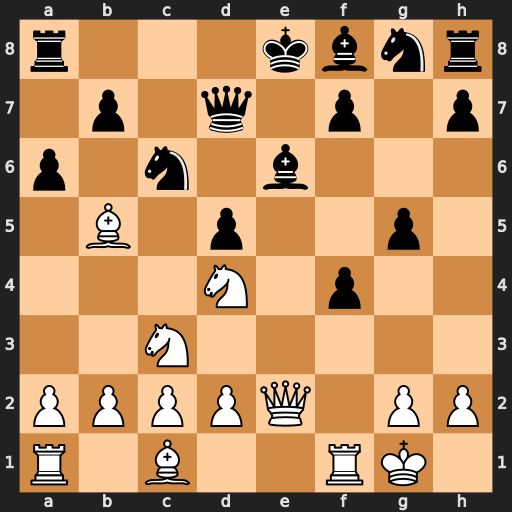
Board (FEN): r3kbnr/1p1q1p1p/p1n1b3/1B1p2p1/3N1p2/2N5/PPPPQ1PP/R1B2RK1
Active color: w
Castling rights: kq
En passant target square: -
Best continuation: Bxc6 bxc6 Qe5